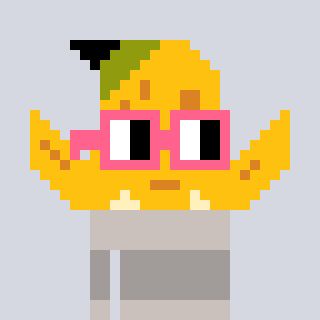
a pixel art character with square pink glasses, a banana-shaped head and a foggrey-colored body on a cool background